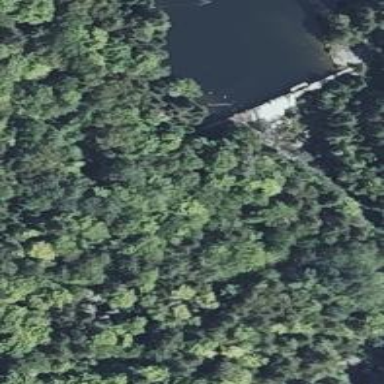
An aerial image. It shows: Dam along waterway.